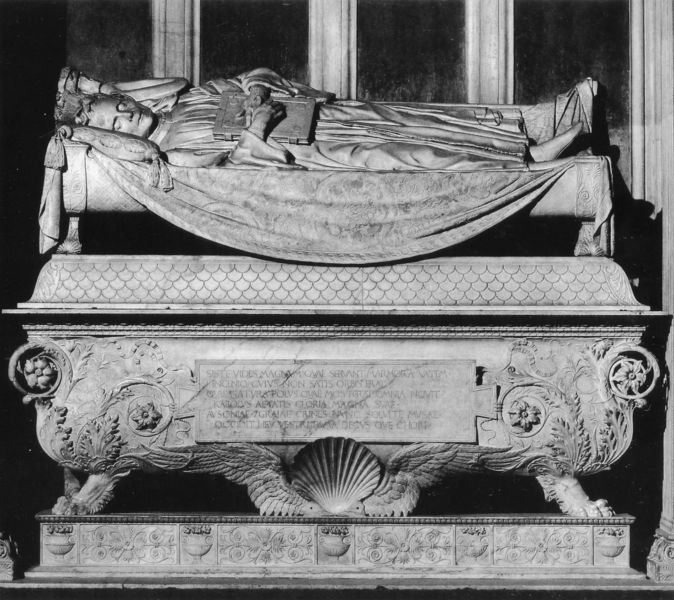
Titel: Grabmal für Carlo Marsuppini
Künstler: Desiderio da Settignano
Standort: Florenz, S. Croce (EU - I - Toskana)
Schlagwörter: dach, gewand, ziegel, inschrift, buch, herrscher, muschel, grabmal